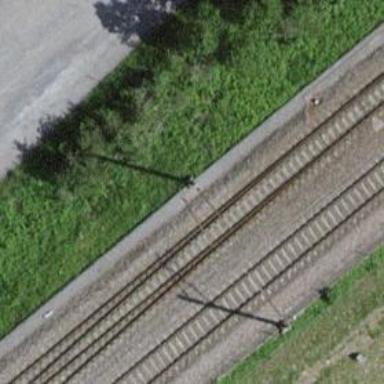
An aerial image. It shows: Railway switch.